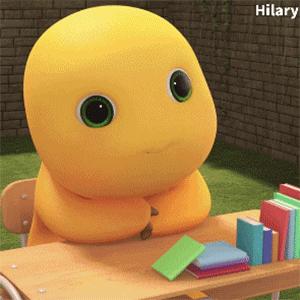
Label: nailong